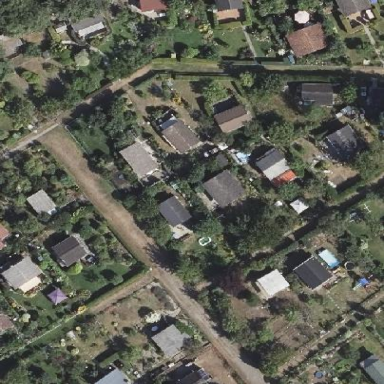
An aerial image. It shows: Plot in the allotments.